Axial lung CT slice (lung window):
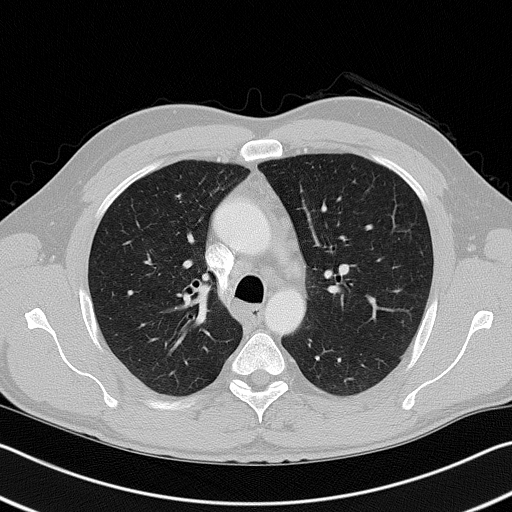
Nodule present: no